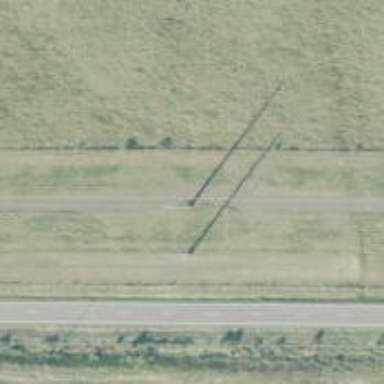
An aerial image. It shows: Power tower.